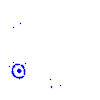
Particle: pion